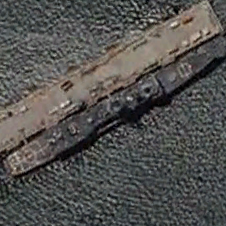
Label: cruiser